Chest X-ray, AP view. Patient: 46 years old, sex M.
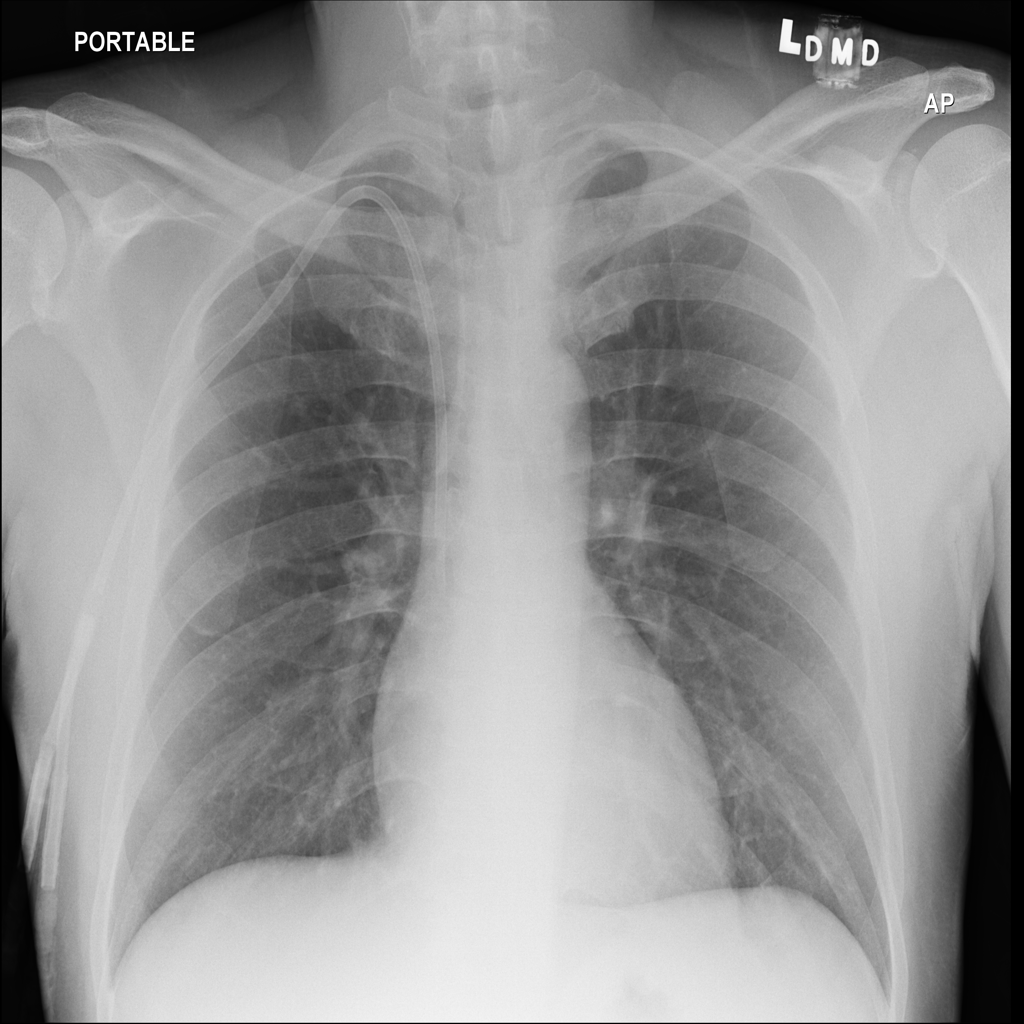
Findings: No Finding